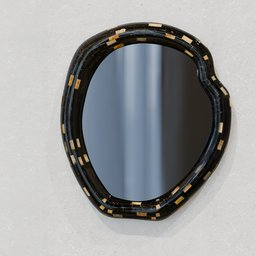
Label: decoration